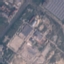
Label: Industrial